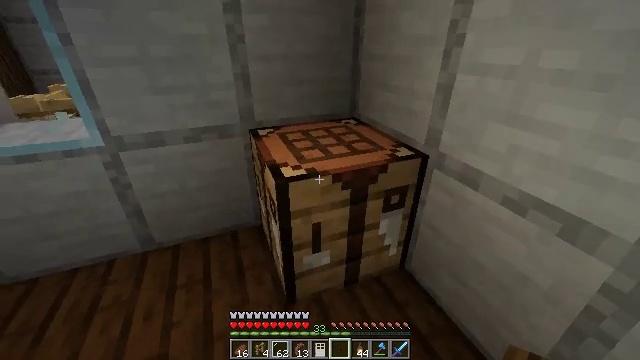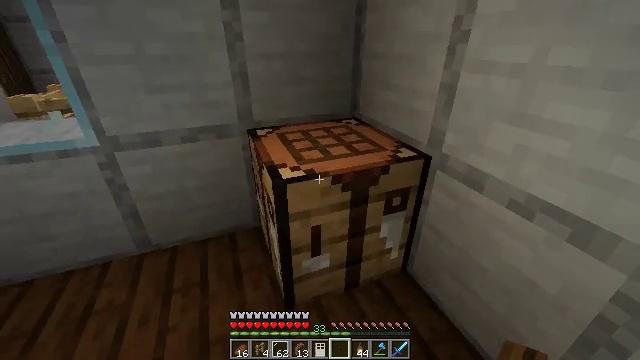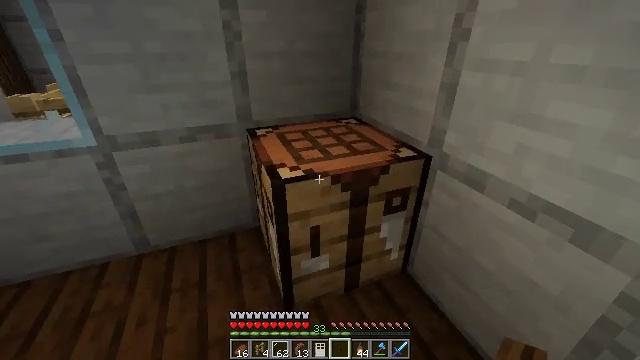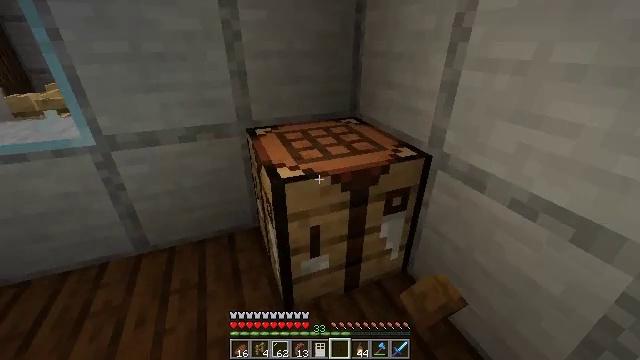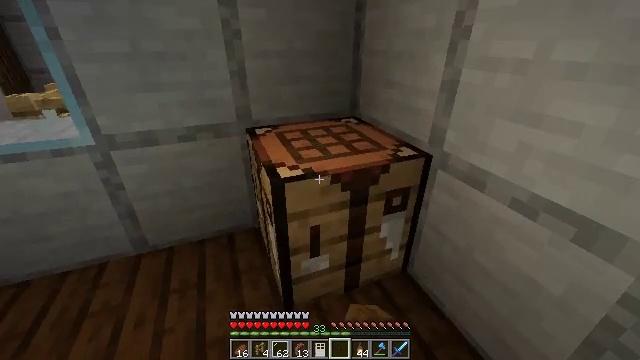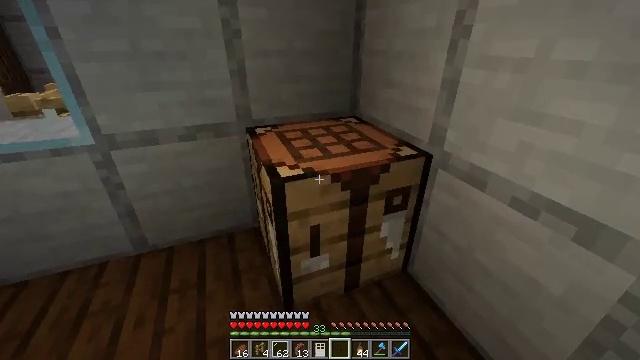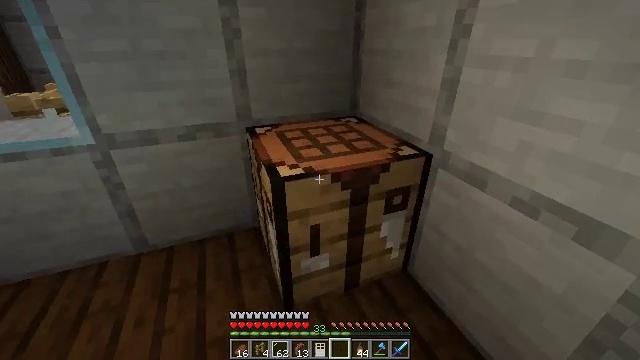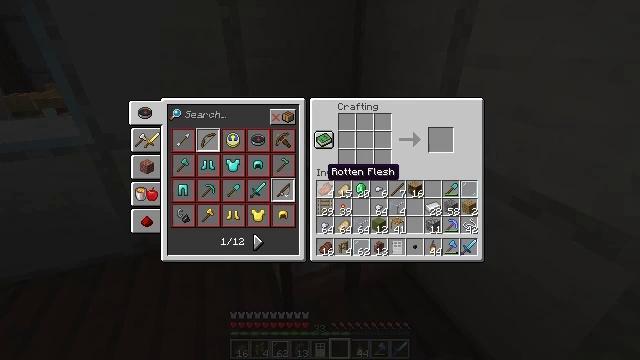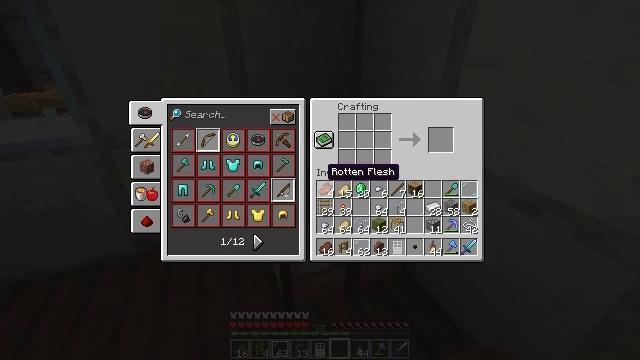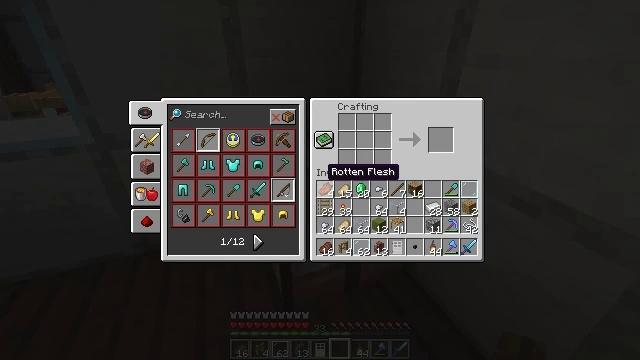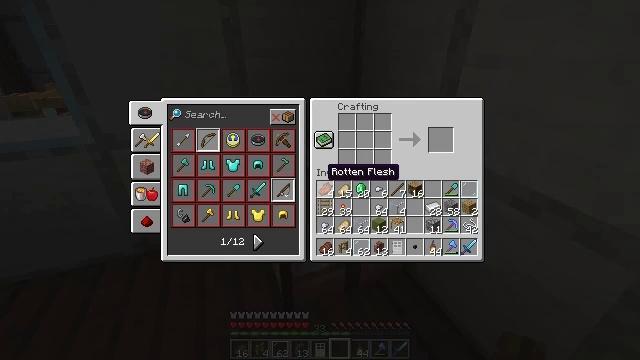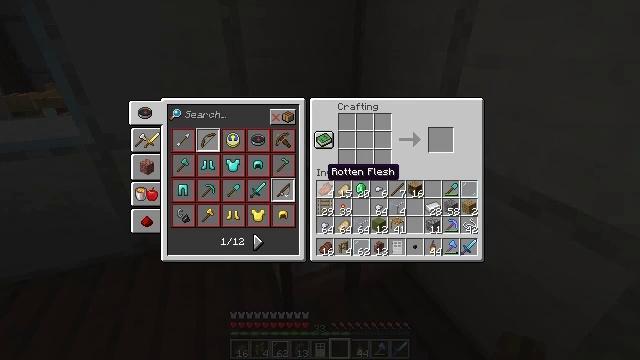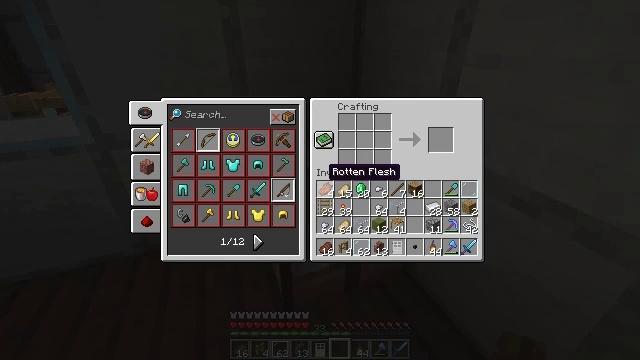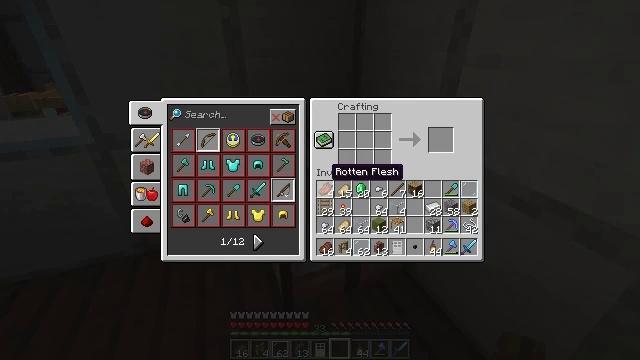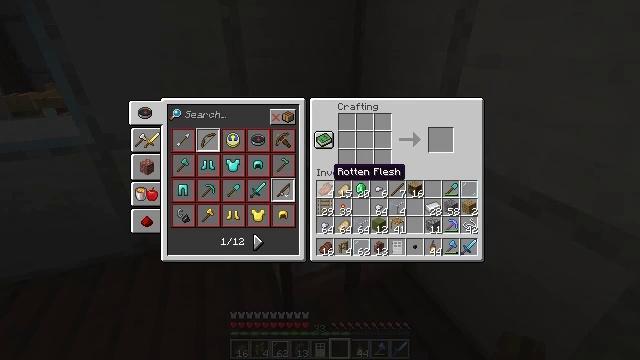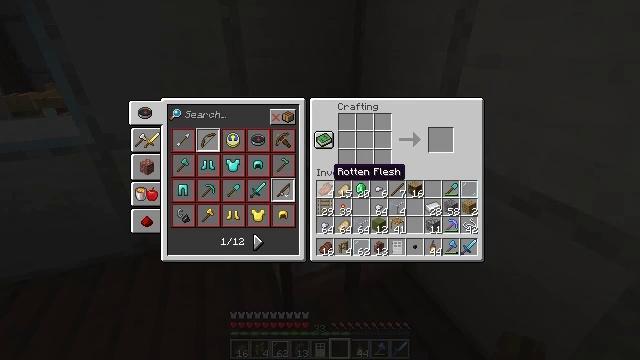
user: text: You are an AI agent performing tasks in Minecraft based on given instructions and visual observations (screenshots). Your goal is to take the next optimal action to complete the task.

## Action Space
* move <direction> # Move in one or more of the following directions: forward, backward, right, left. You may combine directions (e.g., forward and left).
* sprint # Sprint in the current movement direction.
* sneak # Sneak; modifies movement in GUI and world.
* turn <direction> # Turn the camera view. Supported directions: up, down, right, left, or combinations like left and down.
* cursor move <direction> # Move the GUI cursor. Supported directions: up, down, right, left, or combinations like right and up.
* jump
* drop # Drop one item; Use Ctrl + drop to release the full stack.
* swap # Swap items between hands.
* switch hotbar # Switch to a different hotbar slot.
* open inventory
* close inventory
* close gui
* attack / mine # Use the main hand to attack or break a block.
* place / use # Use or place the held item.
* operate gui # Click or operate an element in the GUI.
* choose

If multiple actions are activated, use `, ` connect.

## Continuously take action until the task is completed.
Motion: motion action
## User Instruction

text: Craft a heavy weighted pressure plate.
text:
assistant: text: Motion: no_op
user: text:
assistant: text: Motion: use / place
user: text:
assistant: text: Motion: use / place
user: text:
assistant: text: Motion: use / place
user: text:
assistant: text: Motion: use / place
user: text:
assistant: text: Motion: no_op
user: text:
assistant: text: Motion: open gui
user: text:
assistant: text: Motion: no_op
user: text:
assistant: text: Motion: no_op
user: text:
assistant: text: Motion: no_op
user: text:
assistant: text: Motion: no_op
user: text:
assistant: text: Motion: no_op
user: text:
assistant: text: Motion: no_op
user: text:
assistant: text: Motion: no_op
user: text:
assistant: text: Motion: no_op
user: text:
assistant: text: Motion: no_op
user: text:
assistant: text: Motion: no_op
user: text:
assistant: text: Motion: no_op
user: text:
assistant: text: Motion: no_op
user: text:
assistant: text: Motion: no_op
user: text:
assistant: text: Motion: no_op
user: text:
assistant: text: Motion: no_op
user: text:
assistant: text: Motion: no_op
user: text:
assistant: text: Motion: no_op
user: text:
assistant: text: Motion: no_op
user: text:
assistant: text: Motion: no_op
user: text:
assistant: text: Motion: no_op
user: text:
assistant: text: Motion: no_op
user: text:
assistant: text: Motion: no_op
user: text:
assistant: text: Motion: no_op